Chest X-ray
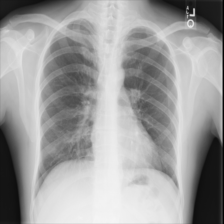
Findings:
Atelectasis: positive
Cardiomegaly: negative
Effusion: positive
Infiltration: negative
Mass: negative
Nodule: negative
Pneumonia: negative
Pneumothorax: negative
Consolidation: negative
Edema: negative
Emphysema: negative
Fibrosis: negative
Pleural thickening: negative
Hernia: negative